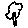
Label: tree